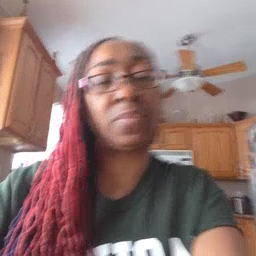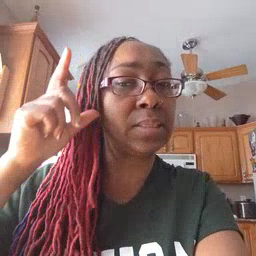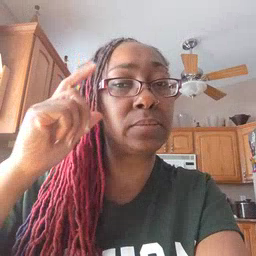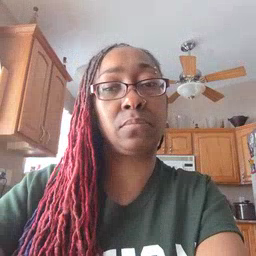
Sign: listen